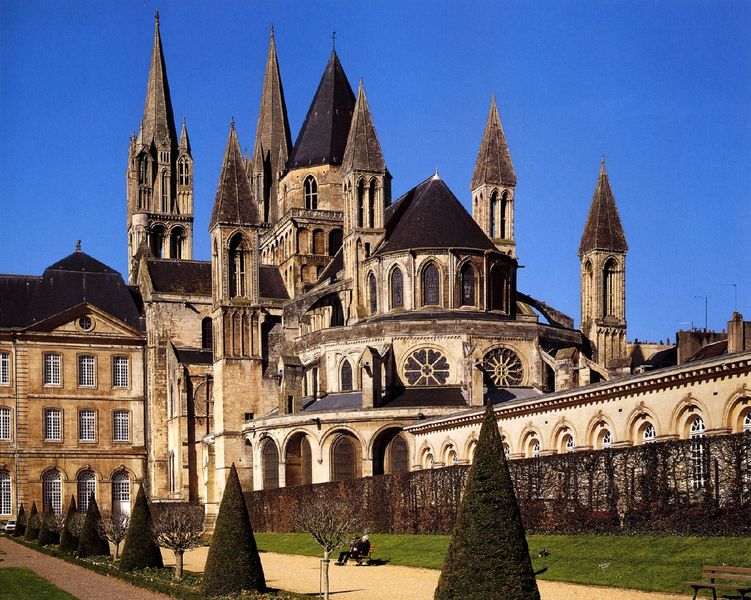
Titel: Abbaye-des-Homes St-Étienne in Caen
Standort: Caen (EU - F)
Schlagwörter: blau, himmel, fenster, dach, weg, architektur, stein, büsche, kirche, gotik, garten, fassade, dächer, bank, rundbogen, foto, fotografie, bögen, türme, dom, kathedrale, sandstein, gotisch, querhaus, rosette, apsis, chor, sieben, vierungsturm, schallöffnungen, strebepfeiler, biforium, doppelfenster, fiale, biforie